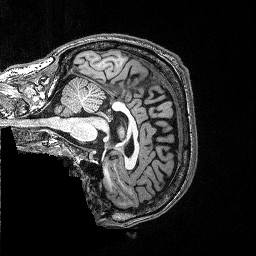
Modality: T1w
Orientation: sagittal
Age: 48
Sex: male
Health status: ill
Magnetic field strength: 3 T
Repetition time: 2.53 s
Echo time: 0.00331 s